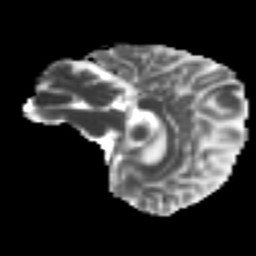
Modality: MD
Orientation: sagittal
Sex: female
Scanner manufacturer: ge
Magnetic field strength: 3 T
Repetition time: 7 s
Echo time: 0.08 s